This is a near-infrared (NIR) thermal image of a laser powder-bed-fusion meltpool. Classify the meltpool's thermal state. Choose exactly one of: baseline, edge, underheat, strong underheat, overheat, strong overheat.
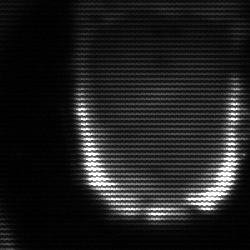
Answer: baseline